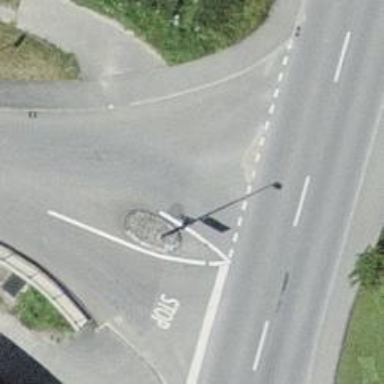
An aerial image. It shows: Traffic calming island.